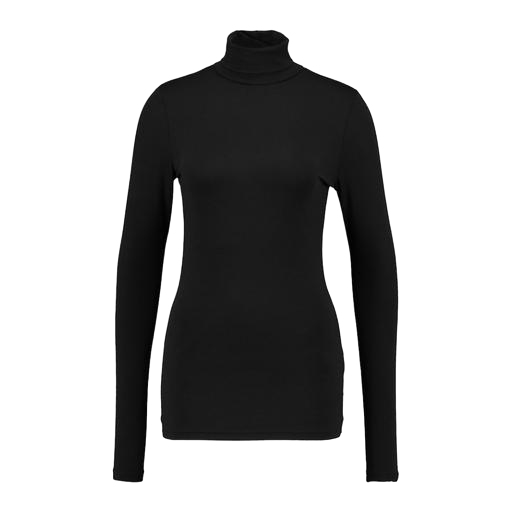
high-neck top, black polo-neck top, black high-neck top, white background